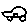
Label: car